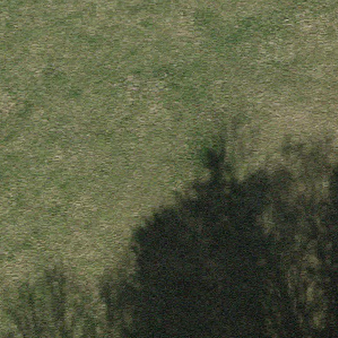
Label: other